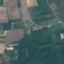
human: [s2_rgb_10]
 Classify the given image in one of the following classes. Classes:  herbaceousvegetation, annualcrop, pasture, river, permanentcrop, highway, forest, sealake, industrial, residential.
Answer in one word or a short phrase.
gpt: PermanentCrop